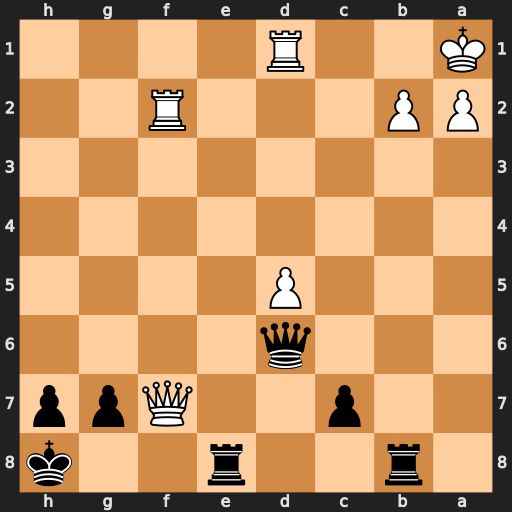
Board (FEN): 1r2r2k/2p2Qpp/3q4/3P4/8/8/PP3R2/K2R4
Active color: b
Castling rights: -
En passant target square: -
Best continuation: Rf8 Qxf8+ Rxf8